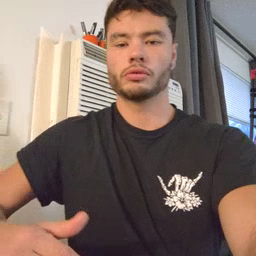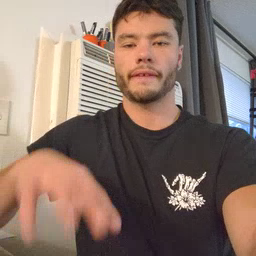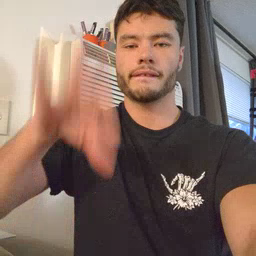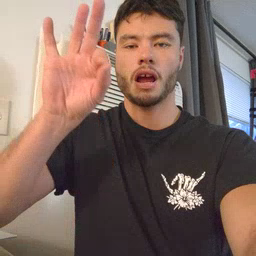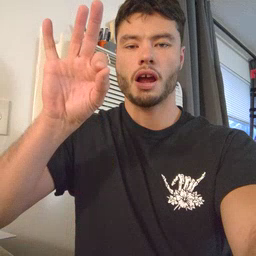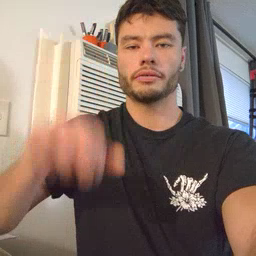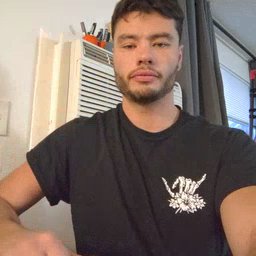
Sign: find